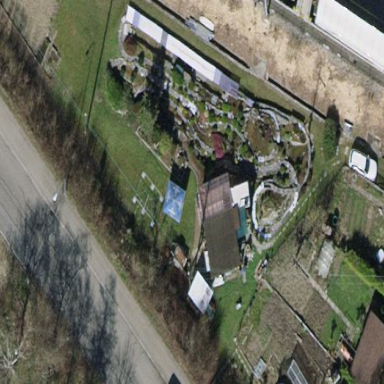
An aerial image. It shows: Allotments area.